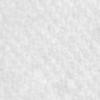
Label: no_change